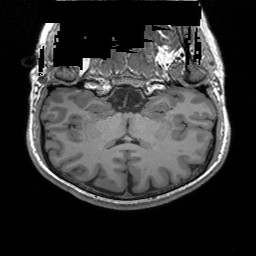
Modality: T1w
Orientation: sagittal